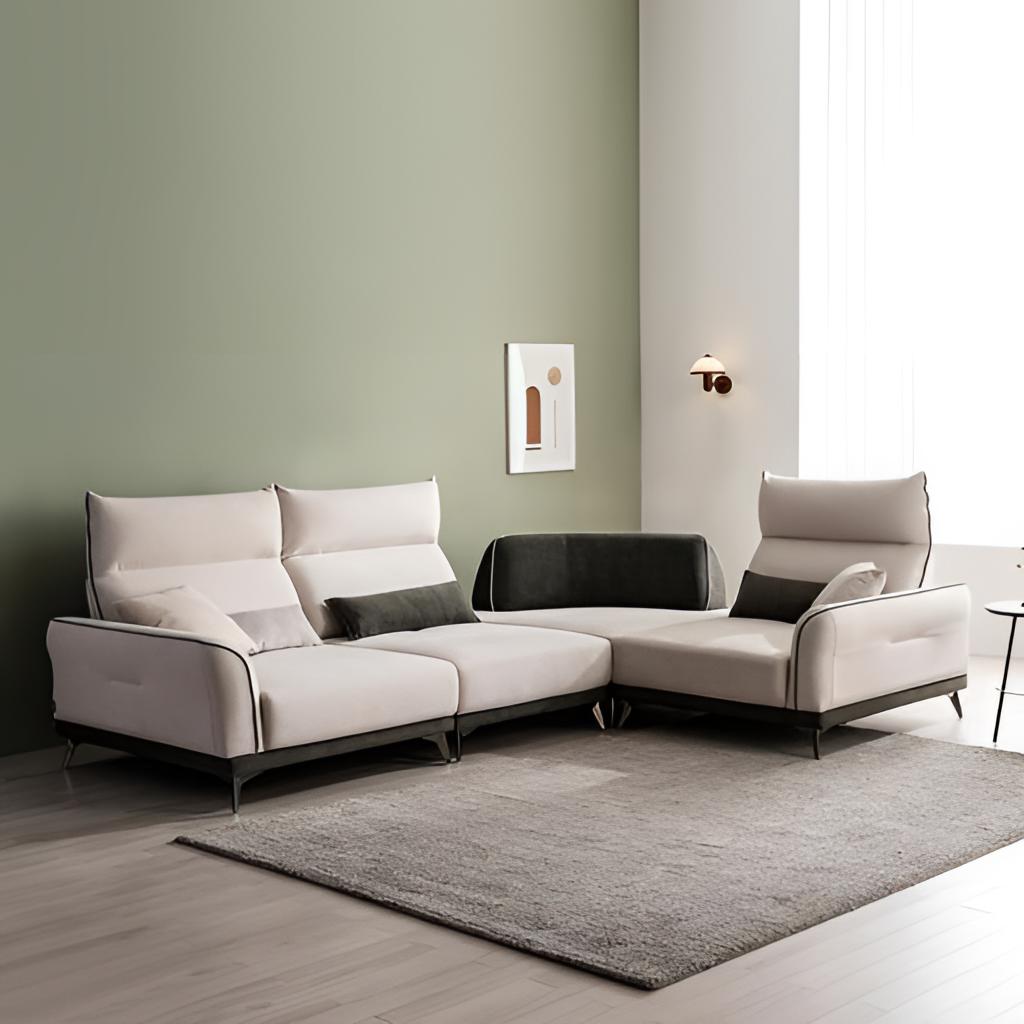
living room, fabric sectional sofa, green paint wallpaper, with solid pattern, wood flooring, with plank pattern, modern